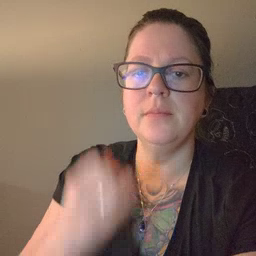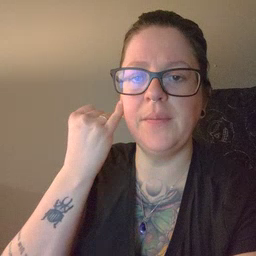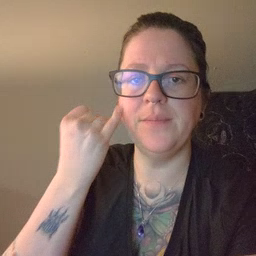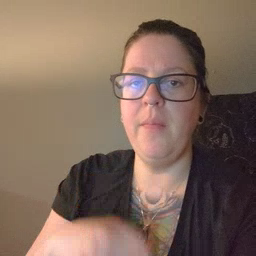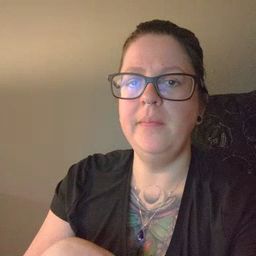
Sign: if